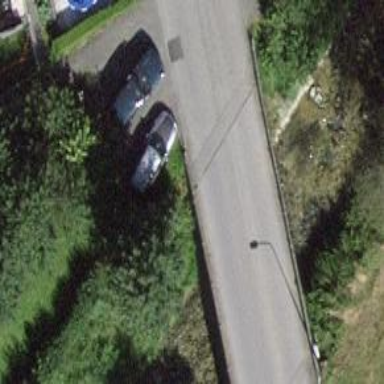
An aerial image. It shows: Residential road with bridge.